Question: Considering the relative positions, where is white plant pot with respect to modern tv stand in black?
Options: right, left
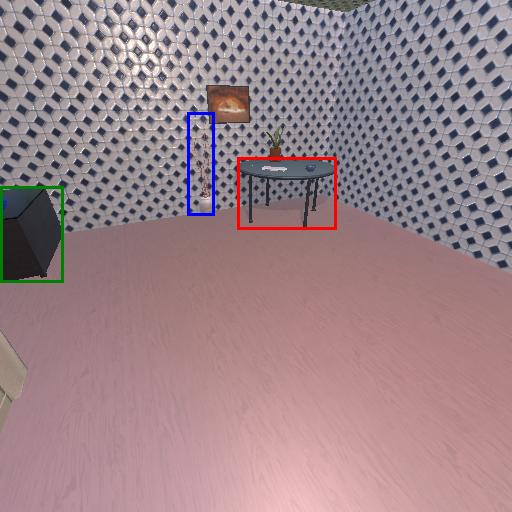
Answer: right